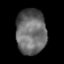
Tissue: prostate
Cell type: T cells
Senescence score: 0.3587
Nuclear area (px): 1326
Mean DAPI intensity: 105.9